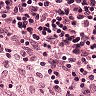
Metastatic tissue present: no